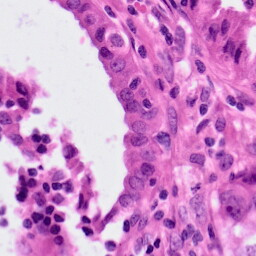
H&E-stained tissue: Lung